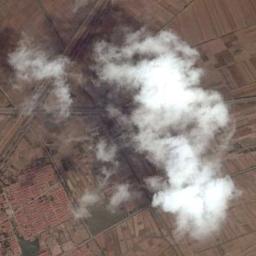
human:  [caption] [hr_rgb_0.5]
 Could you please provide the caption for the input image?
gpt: The white cloud is above bare farmland .

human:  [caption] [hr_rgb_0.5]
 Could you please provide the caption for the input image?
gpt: The cumulus clouds are located above the khaki and green farmland and some buildings are next to the farmland .

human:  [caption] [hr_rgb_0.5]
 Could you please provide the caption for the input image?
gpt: There is a little thin cloud above the brown farmland .

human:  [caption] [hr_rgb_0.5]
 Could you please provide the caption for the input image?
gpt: The clouds are in the air and the clouds are cast on the khaki fields .

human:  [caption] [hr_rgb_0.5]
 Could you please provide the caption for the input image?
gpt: A few pieces of white cloud over some farmlands .